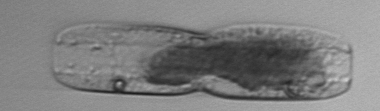
Label: pennate_morphotype1